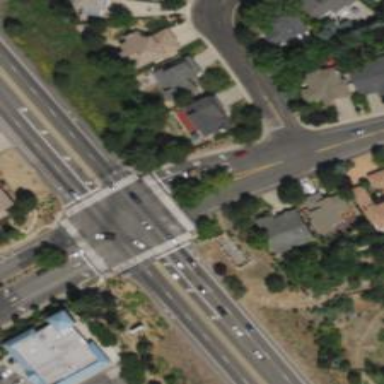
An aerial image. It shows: Tertiary road with asphalt surface and separate sidewalk.